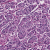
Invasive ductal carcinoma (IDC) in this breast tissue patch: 1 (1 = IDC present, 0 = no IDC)